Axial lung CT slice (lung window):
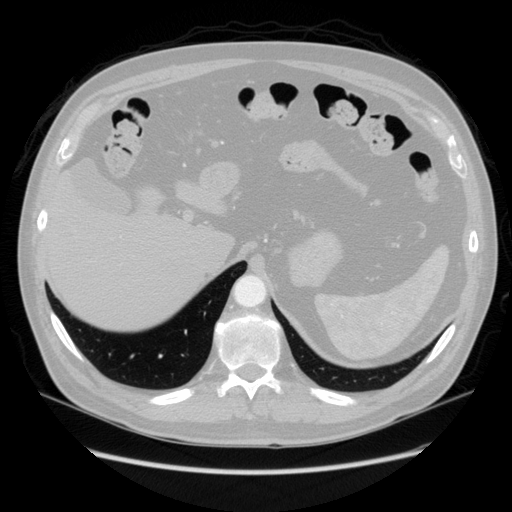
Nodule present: no